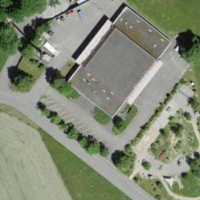
EUNIS habitat code: 55
Species observed at this site:
Euonymus europaeus